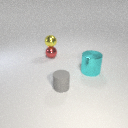
small red metal sphere behind large cyan metal cylinder